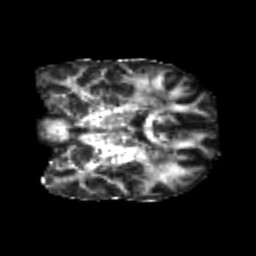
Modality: FA
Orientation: coronal
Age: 20
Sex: male
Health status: healthy
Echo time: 0.074 s